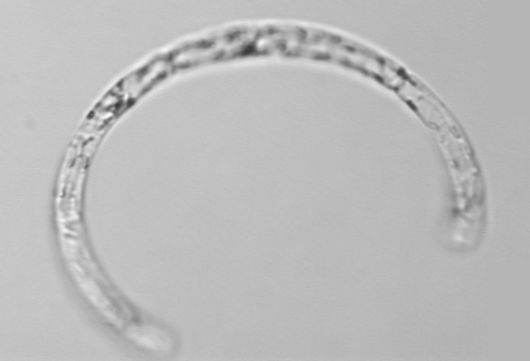
Label: Guinardia_striata